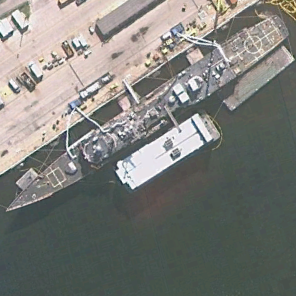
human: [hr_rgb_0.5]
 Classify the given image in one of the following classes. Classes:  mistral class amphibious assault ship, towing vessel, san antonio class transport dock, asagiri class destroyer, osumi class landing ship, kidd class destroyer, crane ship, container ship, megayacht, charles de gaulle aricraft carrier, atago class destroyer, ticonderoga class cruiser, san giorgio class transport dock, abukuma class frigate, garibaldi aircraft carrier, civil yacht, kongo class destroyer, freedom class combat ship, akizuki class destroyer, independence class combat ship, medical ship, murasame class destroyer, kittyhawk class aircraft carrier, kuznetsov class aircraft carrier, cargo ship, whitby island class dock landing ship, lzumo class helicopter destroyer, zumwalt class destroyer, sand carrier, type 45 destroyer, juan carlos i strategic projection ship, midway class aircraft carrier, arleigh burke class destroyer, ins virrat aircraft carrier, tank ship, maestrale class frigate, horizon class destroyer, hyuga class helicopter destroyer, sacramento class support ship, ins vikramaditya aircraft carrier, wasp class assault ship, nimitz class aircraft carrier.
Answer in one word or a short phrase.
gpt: Ticonderoga class cruiser